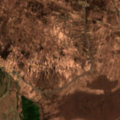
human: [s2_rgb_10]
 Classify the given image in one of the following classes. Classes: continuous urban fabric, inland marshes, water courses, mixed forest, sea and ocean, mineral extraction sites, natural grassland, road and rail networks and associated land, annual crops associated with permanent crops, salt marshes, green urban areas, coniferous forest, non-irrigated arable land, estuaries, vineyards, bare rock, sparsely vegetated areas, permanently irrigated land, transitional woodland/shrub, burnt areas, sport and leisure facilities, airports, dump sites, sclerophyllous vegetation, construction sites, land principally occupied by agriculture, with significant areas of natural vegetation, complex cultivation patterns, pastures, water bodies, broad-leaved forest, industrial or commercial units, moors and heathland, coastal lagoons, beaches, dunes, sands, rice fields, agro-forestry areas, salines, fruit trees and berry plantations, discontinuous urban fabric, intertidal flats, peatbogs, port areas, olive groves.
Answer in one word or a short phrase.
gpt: transitional woodland/shrub, peatbogs